Question: I've been trying to figure out ways to tell the difference between instances of excel that load the worksheets and ones that don't
Currently I use code to open existing files that looks something like that:
'''
Dim wkbWorkBook as Excel.Workbook
Dim objExcel As Excel.Application
wkbWorkBook = System.Runtime.InteropServices.Marshal.BindToMoniker(filename)
objExcel = wkbWorkBook.Parent
'To make the excel app visible while working with it:
objExcel.Visible = true
'''
What i've noticed while using this code is that If I open a file that exists, but isn't open in excel, when I make the Excel Application visible, the Worksheets aren't visible, but they do exist (I can access worksheets.count and there is an appropriate number of sheets)
I try using Worksheets.Visible but I've noticed it only has an HRESULT error in the place where a "Visible" value would be.
The same error occurs when I try to get the Visible property even when the worksheets are visible (in cases when I BindToMoniker() a file that is currently open in excel.. )
Part of my question is why the BindToMoniker() + Application = workbook.Parent is always giving me an Excel Application without any sheets loaded.. I can't work with it when it's like that..
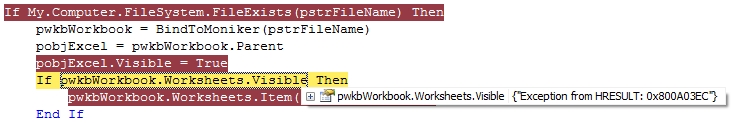
Answer: without gurantees, but I would say worksheets.visible -> won't work, becasue worksheets gives you a list of worksheets.
You cannot apply .visible on that -> you would have to use worksheets(1).visible
Additionally, if there aren't any worksheets, this should fail anyways. you would have to check your count of worksheets first.
Another thing - i don't know if this is possible under vb.net with interop, but maybe you can access specific worksheets through their internal codename - like this:
'''
pobjExcel.table1.visible
'''